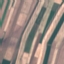
Land use / land cover: AnnualCrop